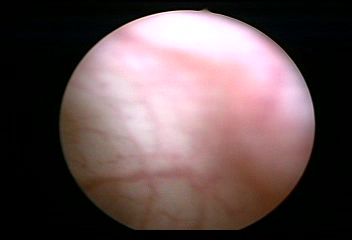
Modality: WLC
Class: Normal mucosa
Bladder cancer association: No